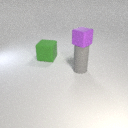
small gray rubber cylinder below small purple rubber cube